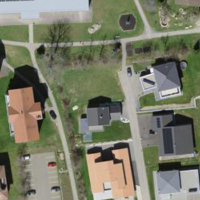
EUNIS habitat code: 55
Species observed at this site:
Vicia sepium
Campanula trachelium